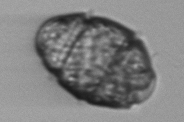
Label: Margalefidinium